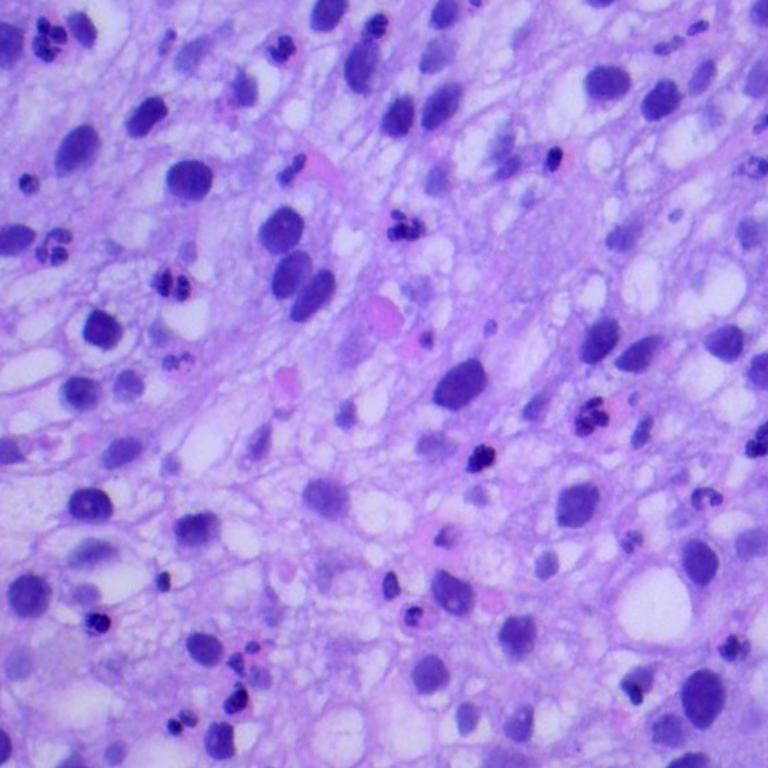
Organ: lung
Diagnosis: squamous carcinomas